Question: My app was working perfectly in iOS 7, and now I'm facing some new bugs after switching to iOS 8 SDK.
For Ex. '[NSFileManager defaultManager]' file existence checking method ( 'fileExistsAtPath:' ) is no longer working. Here's the details about current situation in my code:
1. This is the block of code whose condition never turns True : File *tempFile = currentMessage.contains;
NSString *address = tempFile.thumbAddress;
if ([[NSFileManager defaultManager] fileExistsAtPath:currentMessage.contains.thumbAddress])
{
image = [UIImage imageWithContentsOfFile:currentMessage.contains.thumbAddress];
}
2. I have put a breakpoint before the if and traced it to see what is contains : Printing description of address:
/Users/Unkn0wn/Library/Developer/CoreSimulator/Devices/C07E1D76-372E-4C9A-8749-50D369294FBA/data/Containers/Data/Application/1DC7DB3A-B0A2-43AE-9EDA-3E121786D1AA/Documents/FileAt141406917489510096thumbnail.jpg
3. I have checked the Finder to see if the file actually exists ( the address is copied from console so there's no chance of mistyping and typos in checking the path and file existence ) :

But that 'if' block is not executed because 'fileExistsAtPath:' returns 'NO'.
Am I missing anything or it is just a bug of new SDK ? ( Because it was working perfectly with SDK 7.1.1 )
Any suggestions is highly appreciated.
Thanks
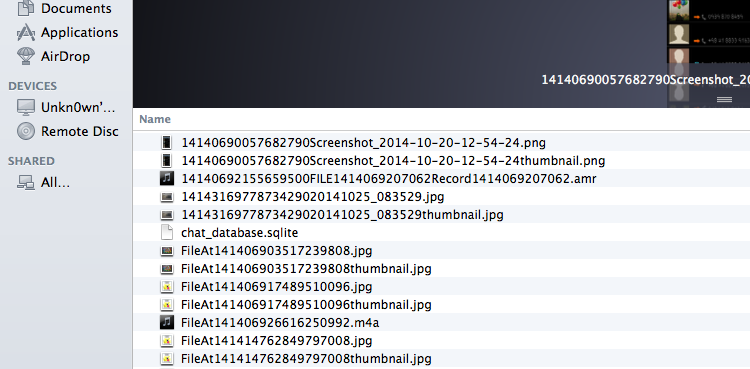
Answer: If 'thumbAddress' is a full path (not a relative one), it can cause bugs when the app is updated because the app folder changes, for example, your first version of the app could be at that path:
'''
/Users/Unkn0wn/Library/Developer/.../Application/ABCD/
'''
When you update the app, the directory will change, for example:
'''
/Users/Unkn0wn/Library/Developer/.../Application/EFGH/
'''
So if you save a full path for your image in the first version of the app like :
'''
ABCD/yourImage.jpg
'''
And try to retrieve this image with the new version of the app, this image will not be found anymore as your image will now be at the path:
'''
EFGH/yourImage.jpg
'''
Hopes it helps!
---
Maybe your absolute path is incorrect. Try calling it with a relative path:
'''
NSString *path = NSSearchPathForDirectoriesInDomains(NSDocumentDirectory, NSUserDomainMask, YES)[0];
path = [path stringByAppendingString:@"FileAt141406917489510096thumbnail.jpg"];
NSData *imageData = [NSData dataWithContentsOfFile:path]; // Should be != nil
'''